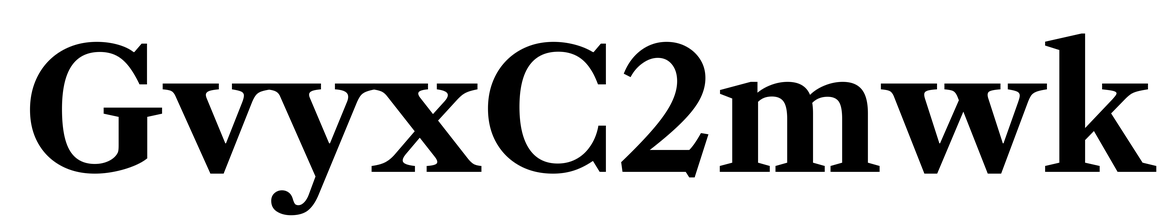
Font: LibreCaslonText_Bold